Interaction volume radius: 5 \u00c5
Interaction volume height: 20 \u00c5
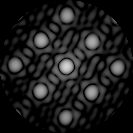
Disorder parameter: 0.06813